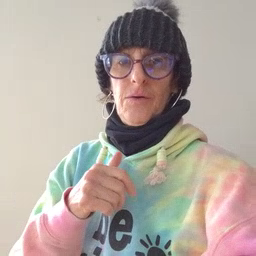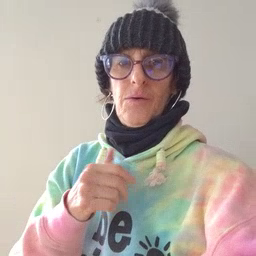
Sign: later